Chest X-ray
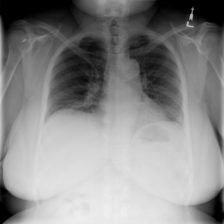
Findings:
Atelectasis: positive
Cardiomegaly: negative
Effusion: negative
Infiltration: negative
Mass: negative
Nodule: negative
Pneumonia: negative
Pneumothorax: negative
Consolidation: negative
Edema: negative
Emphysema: negative
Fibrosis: negative
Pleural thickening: negative
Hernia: negative